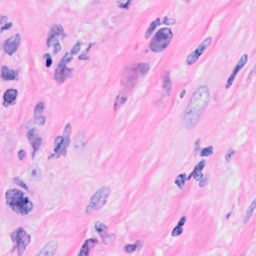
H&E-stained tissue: Breast